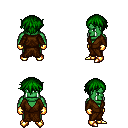
a pixel art fantasy rpg character, male body template, orc, green skin, brown robe, magenta pants, green short bangs hairstyle, gold gloves, gold boots, four views (front, back, left, right), 2x2 character sprite sheet, small pixel art, hard edges, no anti-aliasing